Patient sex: M
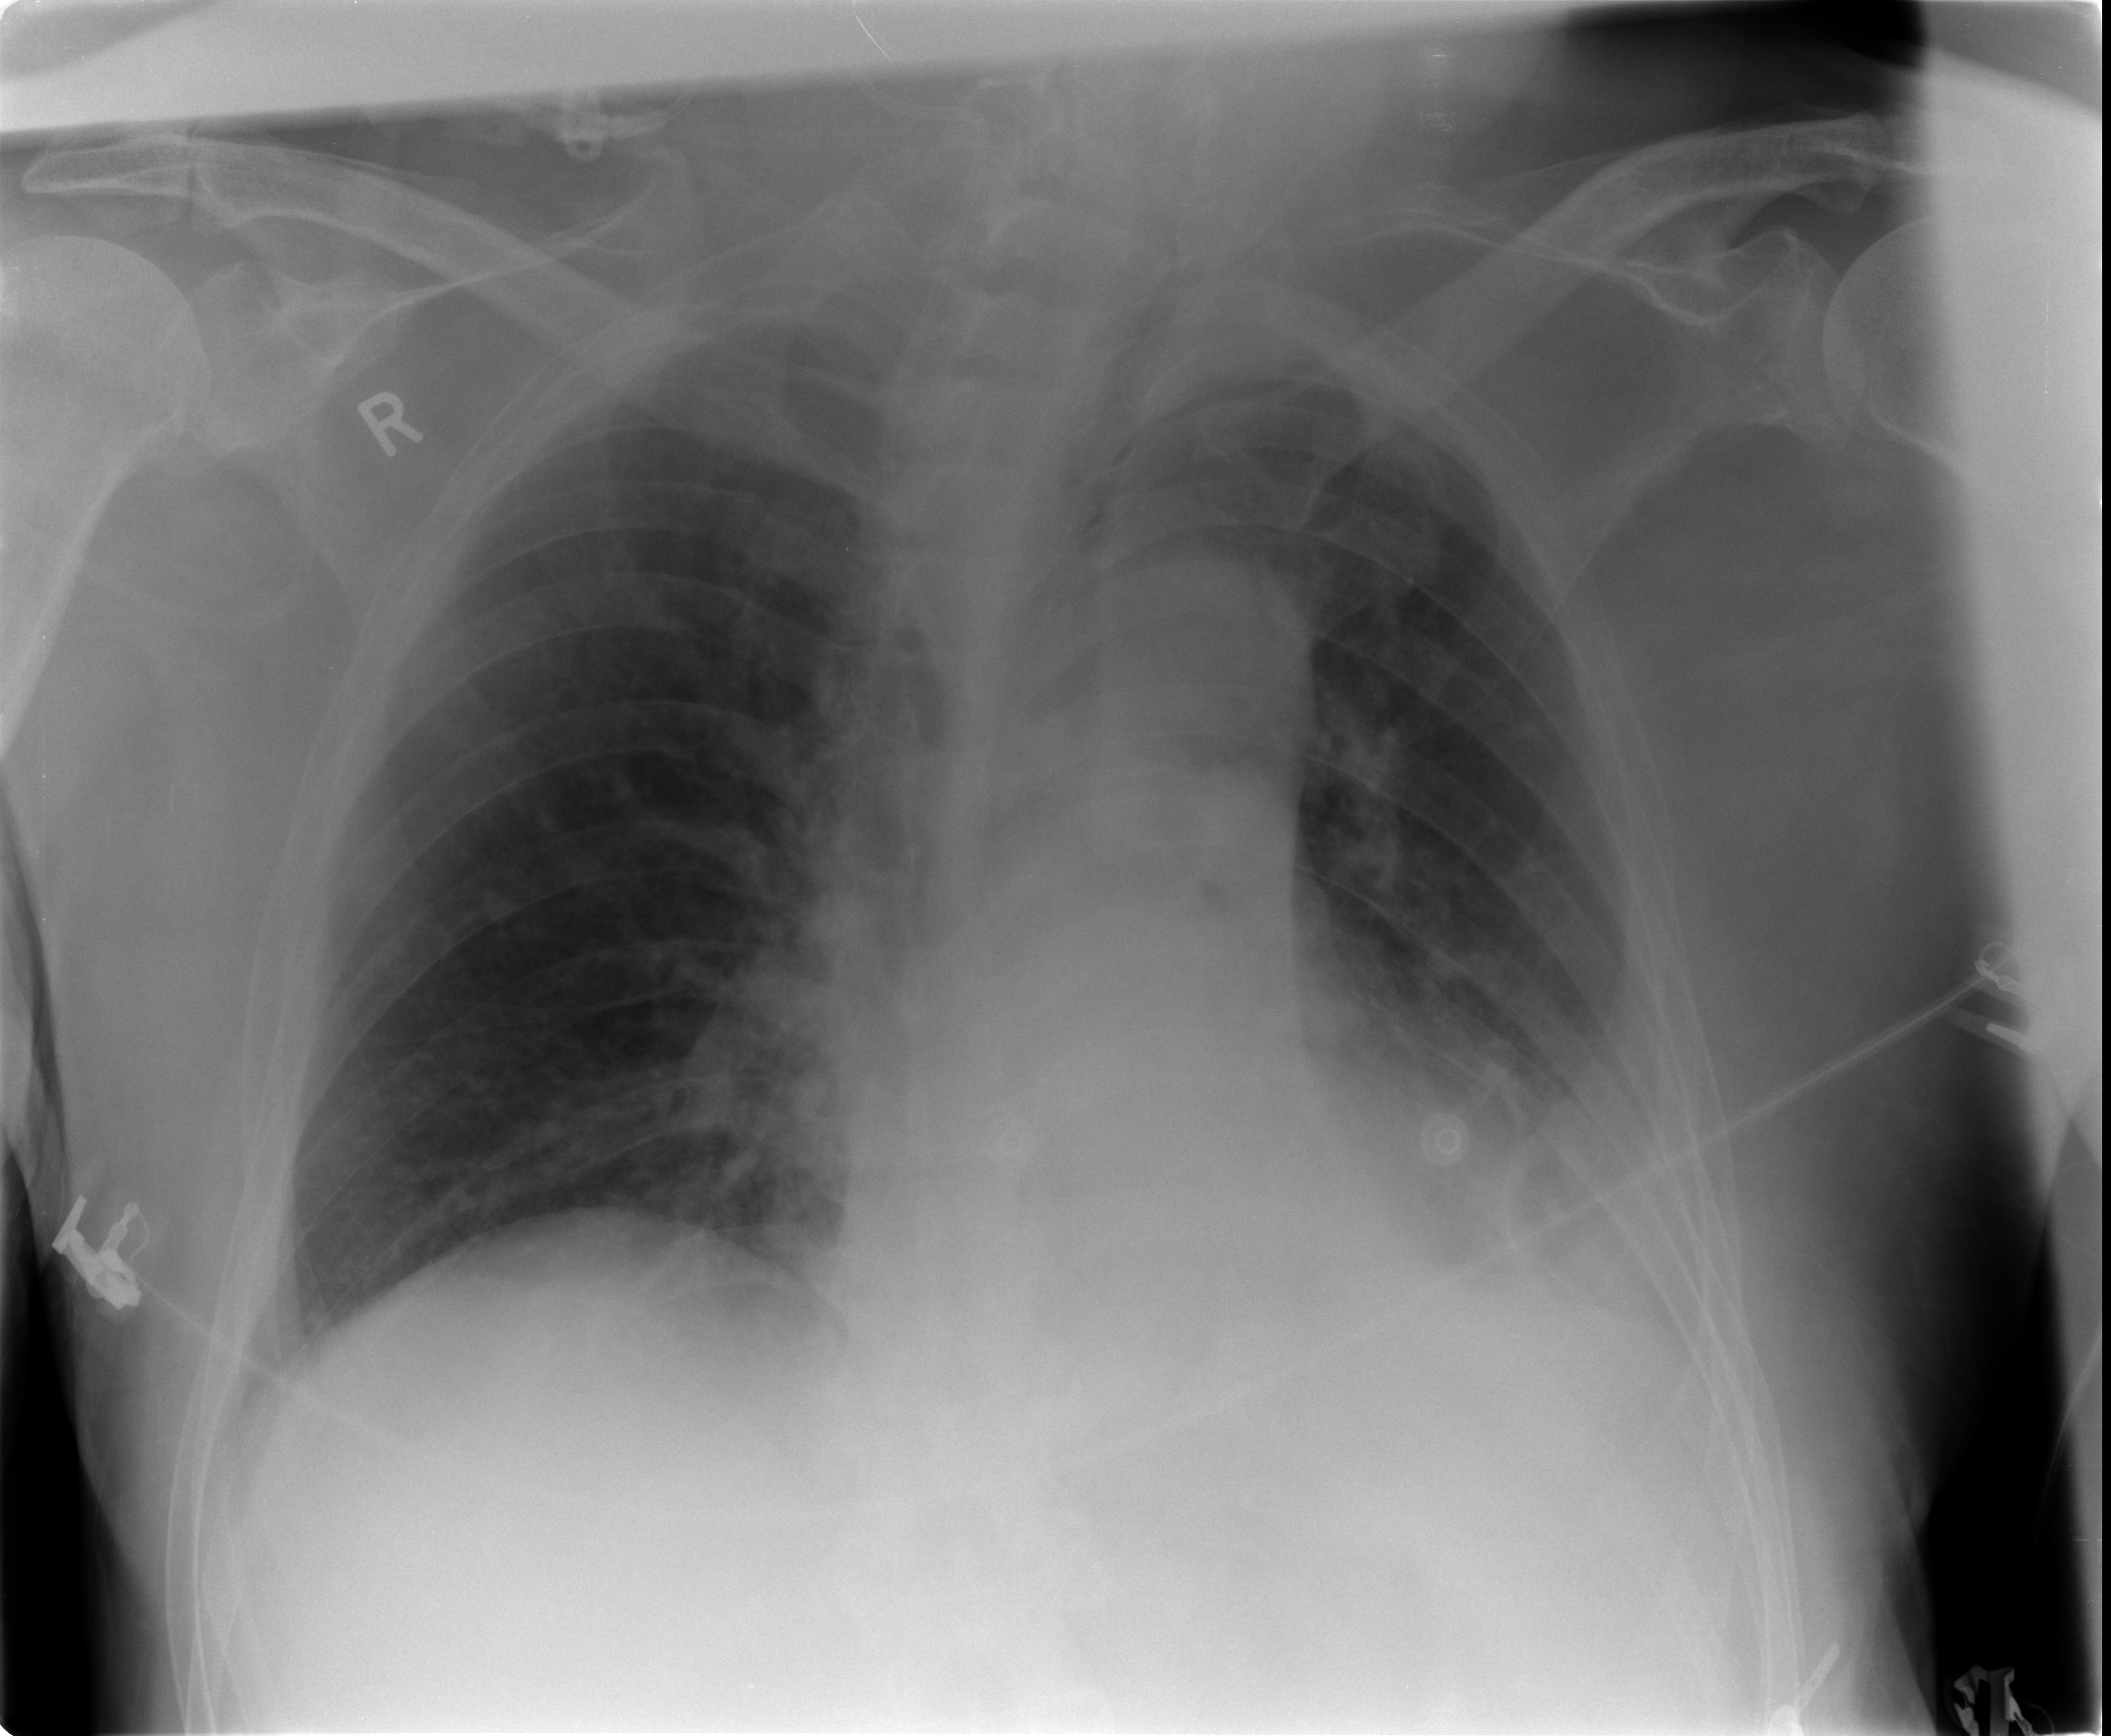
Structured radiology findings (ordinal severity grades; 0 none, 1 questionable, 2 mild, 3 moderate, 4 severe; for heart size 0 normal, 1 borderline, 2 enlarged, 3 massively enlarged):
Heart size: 0
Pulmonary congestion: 0
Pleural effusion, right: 0
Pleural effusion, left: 2
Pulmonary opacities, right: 0
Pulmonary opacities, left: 0
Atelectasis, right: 0
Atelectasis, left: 2